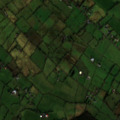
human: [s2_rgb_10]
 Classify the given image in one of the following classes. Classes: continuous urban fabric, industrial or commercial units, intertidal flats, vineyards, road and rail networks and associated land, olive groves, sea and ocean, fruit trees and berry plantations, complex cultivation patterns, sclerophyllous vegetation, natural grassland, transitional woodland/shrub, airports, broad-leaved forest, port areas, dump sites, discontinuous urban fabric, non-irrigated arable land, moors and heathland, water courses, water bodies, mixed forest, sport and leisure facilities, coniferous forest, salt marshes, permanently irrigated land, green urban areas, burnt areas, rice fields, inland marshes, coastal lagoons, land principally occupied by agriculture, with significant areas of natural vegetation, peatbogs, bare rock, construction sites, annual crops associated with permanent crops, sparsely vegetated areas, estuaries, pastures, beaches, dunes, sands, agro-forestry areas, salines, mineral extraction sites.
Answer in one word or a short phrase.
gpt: pastures